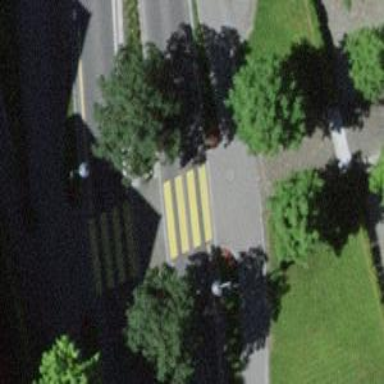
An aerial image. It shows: Kerb serving as barrier.